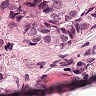
Metastatic tissue present: yes